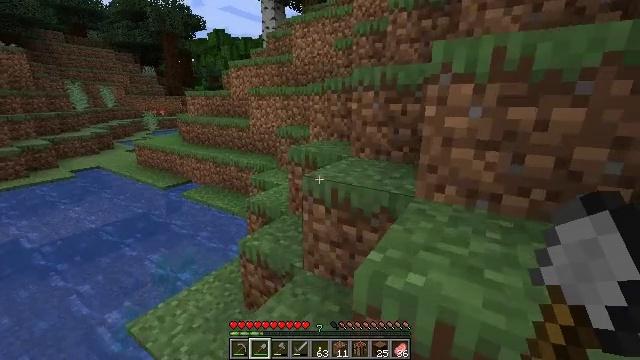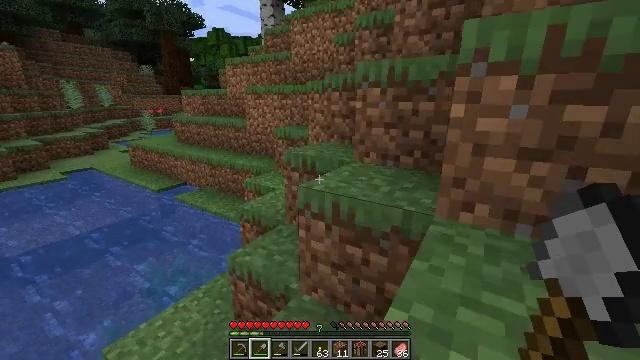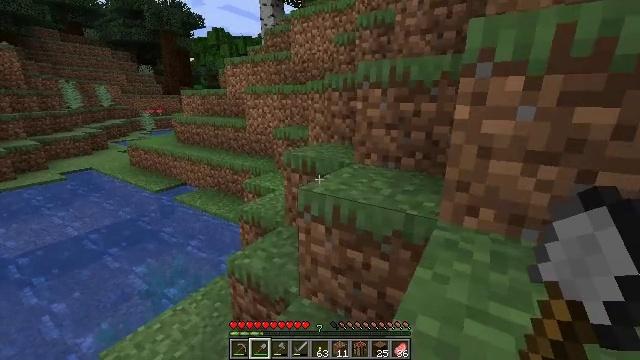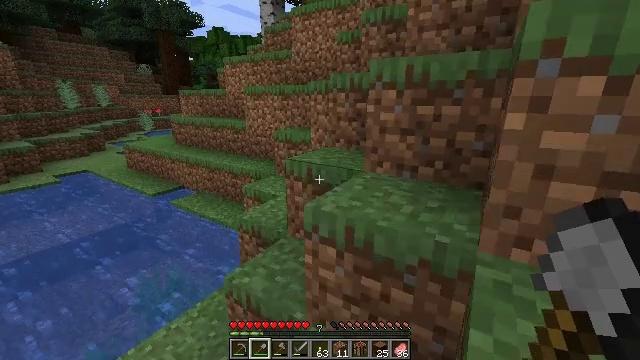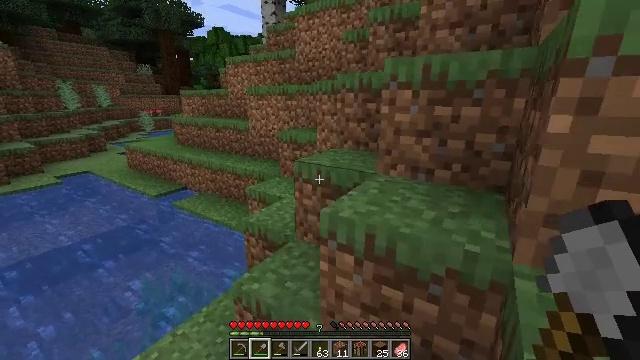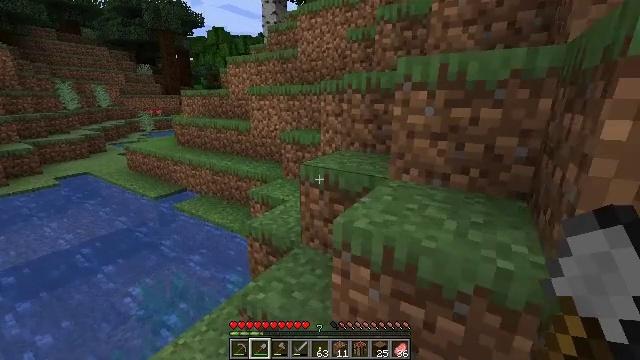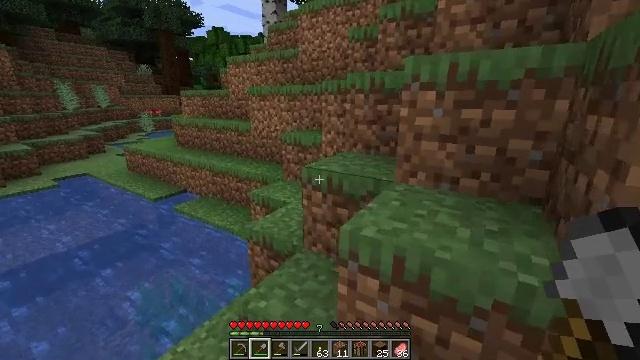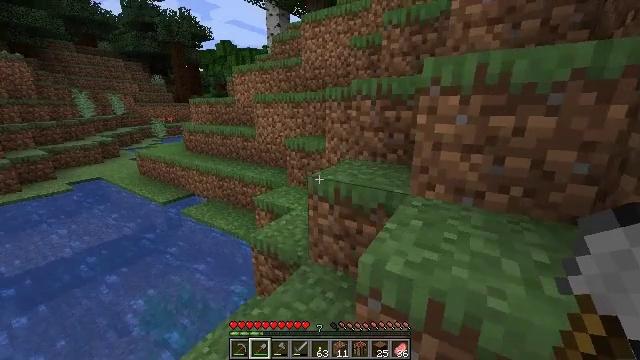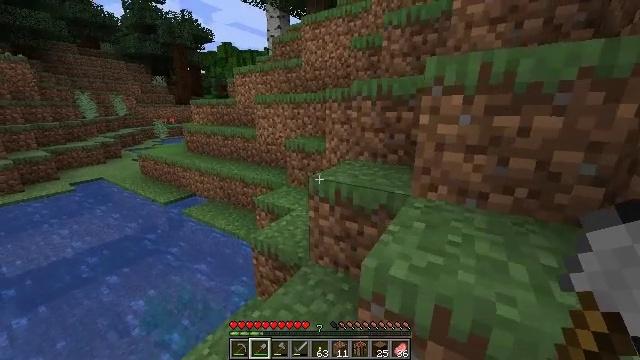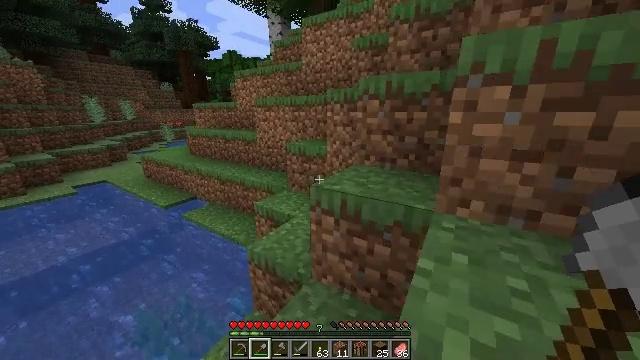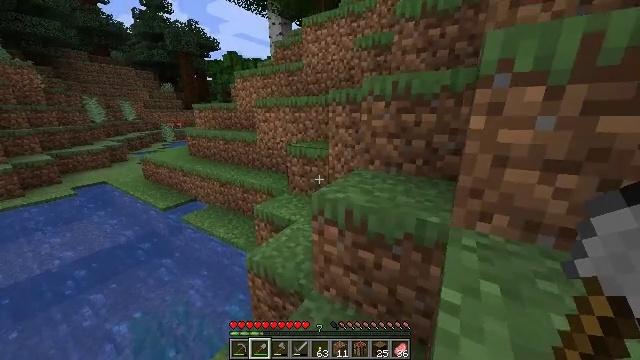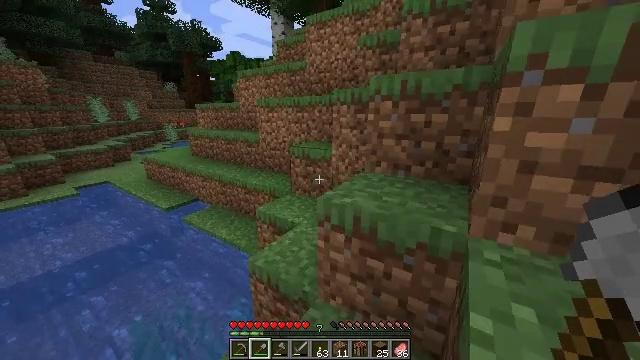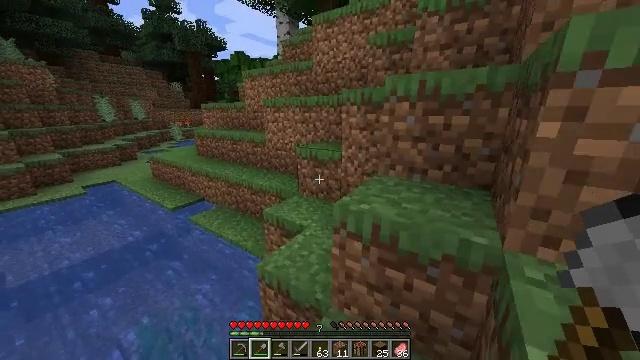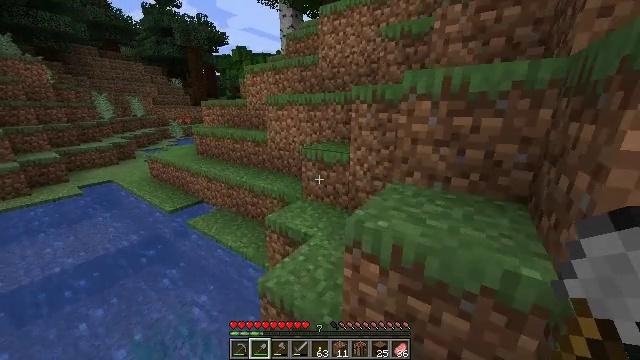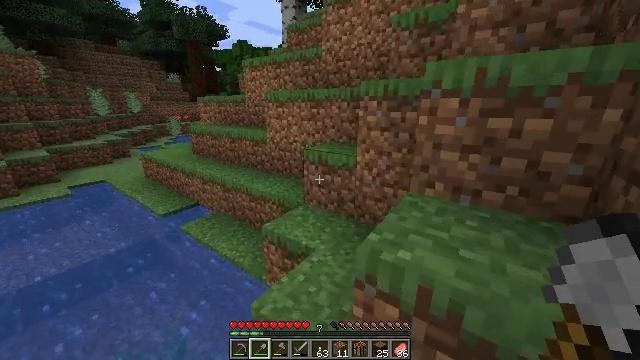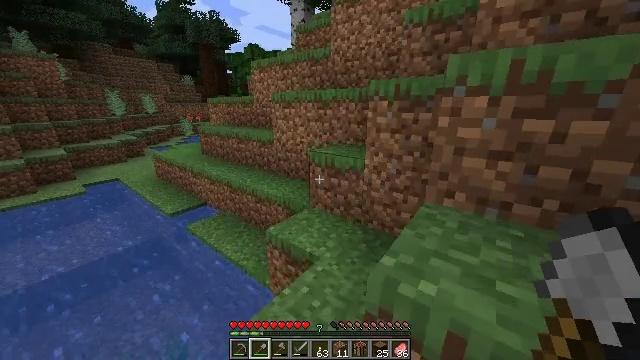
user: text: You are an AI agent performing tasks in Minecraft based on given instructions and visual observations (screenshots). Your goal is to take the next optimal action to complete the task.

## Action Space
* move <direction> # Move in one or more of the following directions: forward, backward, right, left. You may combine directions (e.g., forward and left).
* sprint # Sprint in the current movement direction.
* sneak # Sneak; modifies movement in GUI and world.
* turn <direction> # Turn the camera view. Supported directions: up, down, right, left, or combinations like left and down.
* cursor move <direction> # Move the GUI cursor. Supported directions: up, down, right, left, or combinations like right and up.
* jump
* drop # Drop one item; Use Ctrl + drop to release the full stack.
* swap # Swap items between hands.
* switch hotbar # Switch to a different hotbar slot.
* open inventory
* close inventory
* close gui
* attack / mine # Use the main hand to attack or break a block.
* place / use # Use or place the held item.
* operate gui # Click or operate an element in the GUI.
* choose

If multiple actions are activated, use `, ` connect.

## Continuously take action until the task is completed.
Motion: motion action
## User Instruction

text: Destroy the bee nest.
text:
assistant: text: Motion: move forward
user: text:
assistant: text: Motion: move forward
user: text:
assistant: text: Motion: move forward
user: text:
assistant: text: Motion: move forward, sprint
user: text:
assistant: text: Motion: move forward, sprint
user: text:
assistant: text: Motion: move forward, sprint
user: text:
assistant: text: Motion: move forward, sprint
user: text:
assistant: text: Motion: move forward, sprint
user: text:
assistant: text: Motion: move forward, sprint
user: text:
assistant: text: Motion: move forward, sprint
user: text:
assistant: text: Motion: move forward, sprint
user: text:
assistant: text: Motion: move forward, sprint
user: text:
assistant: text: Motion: move forward, sprint
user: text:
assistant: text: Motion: move forward, sprint
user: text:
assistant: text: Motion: move forward, sprint, turn left
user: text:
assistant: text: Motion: move forward, sprint, turn left
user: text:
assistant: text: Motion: move forward, sprint
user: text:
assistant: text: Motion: move forward, sprint, turn left
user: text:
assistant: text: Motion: move forward, sprint, turn left
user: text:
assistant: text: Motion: move forward, sprint, turn left
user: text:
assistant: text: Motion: move forward, sprint
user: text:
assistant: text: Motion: move forward, sprint
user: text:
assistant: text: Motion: move forward, sprint
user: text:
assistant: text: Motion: move forward, sprint
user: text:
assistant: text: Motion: move forward, sprint
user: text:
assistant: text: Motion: move forward, sprint
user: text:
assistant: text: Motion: move forward, sprint
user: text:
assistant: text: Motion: move forward, sprint
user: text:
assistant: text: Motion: move forward, sprint
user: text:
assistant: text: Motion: move forward, sprint